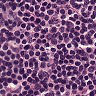
Metastatic tissue present: no